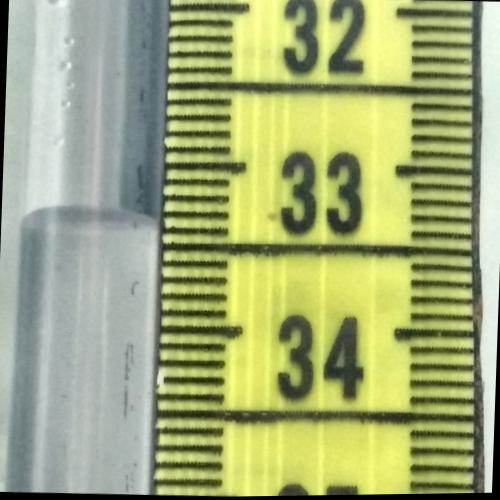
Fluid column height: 33.3 cm